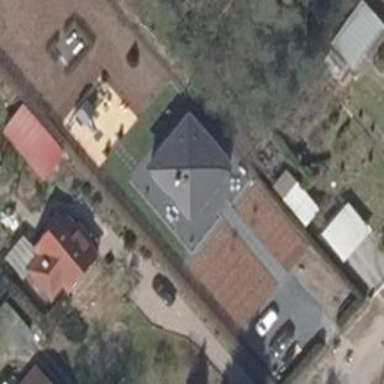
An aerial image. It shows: Residential building.